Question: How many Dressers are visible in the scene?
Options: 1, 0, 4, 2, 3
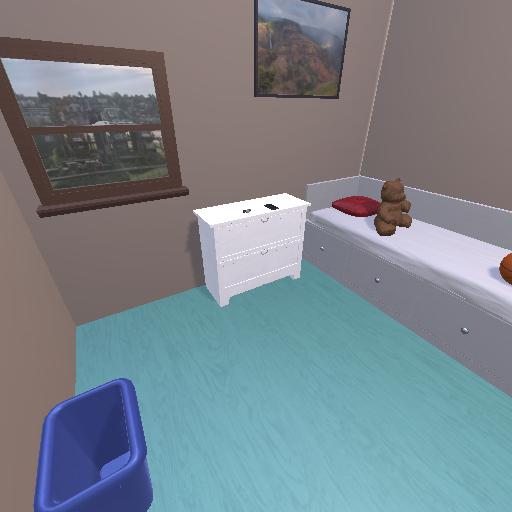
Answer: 1